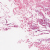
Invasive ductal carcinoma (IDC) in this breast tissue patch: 0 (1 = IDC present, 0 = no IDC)